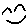
Label: smiley face